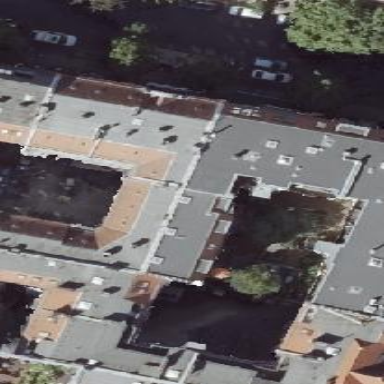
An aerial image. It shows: Residential building with quadruple saltbox shaped roof.